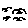
Label: bird